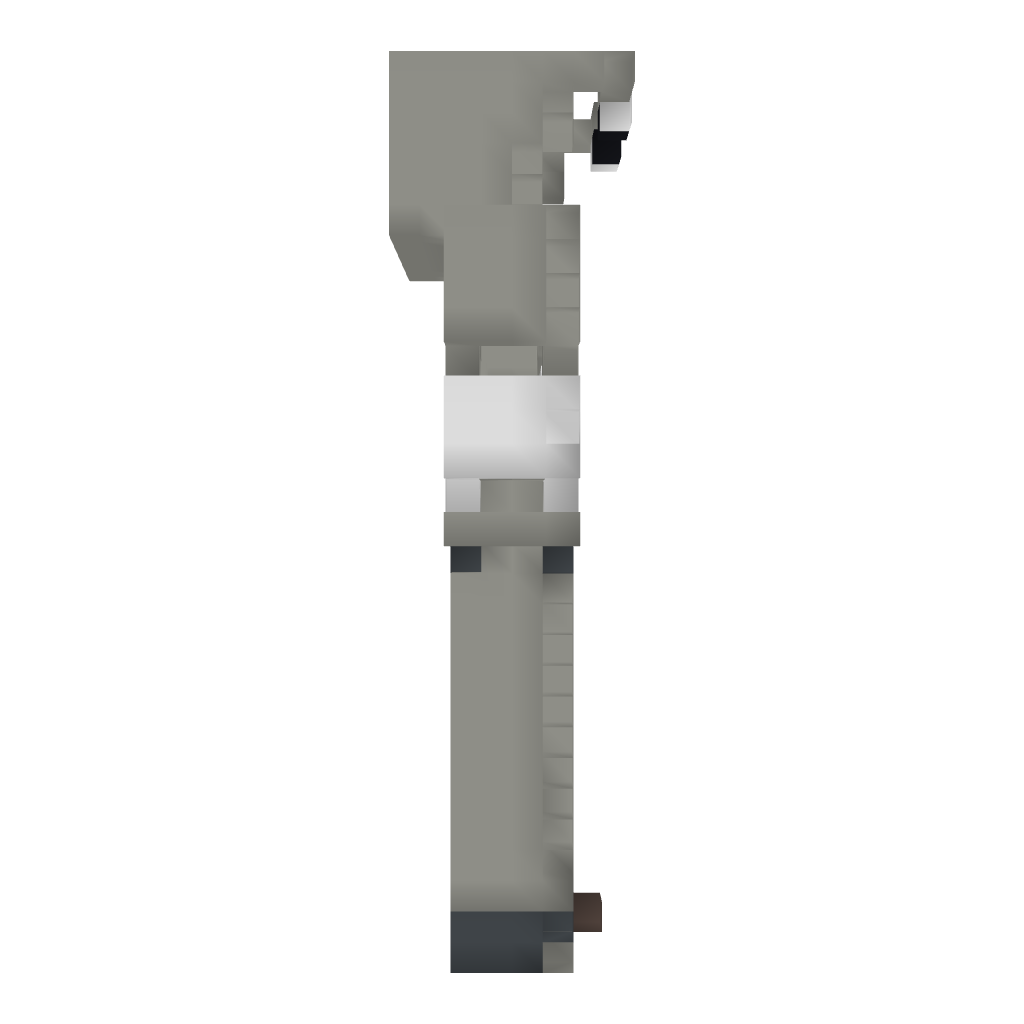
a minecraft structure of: Persian Statue